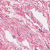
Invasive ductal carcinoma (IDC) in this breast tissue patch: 0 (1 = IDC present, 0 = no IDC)